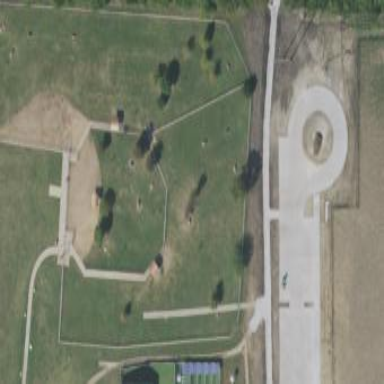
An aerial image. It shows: Dog park for leisure land.